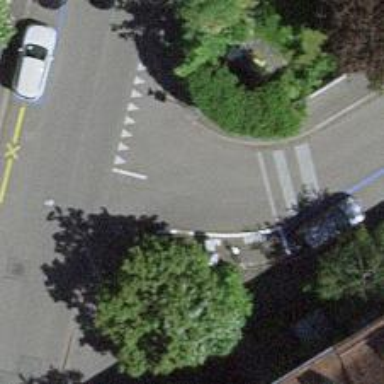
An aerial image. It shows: Asphalt road designated as living street.